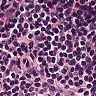
Metastatic tissue present: no